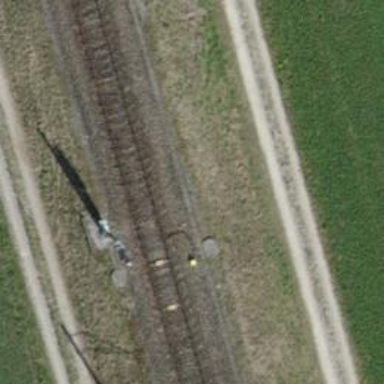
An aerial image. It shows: Single-track electrified railway with contact line.